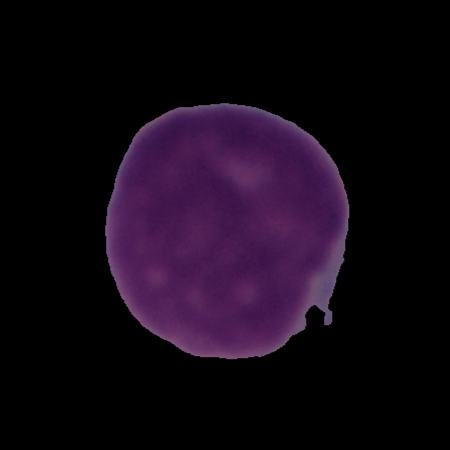
Label: cancer